Question: I am trying to implement the table view with 4 cells in each section and number of section is also 2. I added the buy button in last two rows of each sections and make them hidden till row is not selected. When I click on last row of the first section, the buy button appears. However, as soon as I tap on last row of second section (last section) than it do not appears. Here is my code.
'''
- (UITableViewCell *)tableView:(UITableView *)tableView cellForRowAtIndexPath:(NSIndexPath
*)indexPath
{
static NSString *CellIdentifier = @"Cell";
UITableViewCell *cell = [tableView dequeueReusableCellWithIdentifier:CellIdentifier];
if (cell == nil)
{
cell = [[UITableViewCell alloc] initWithStyle:UITableViewCellStyleSubtitle
reuseIdentifier:CellIdentifier];
// some code for cell properties
if(indexPath.section==0)
{
if(indexPath.row==2)
{
//some code for property of buy button1
cell.accessoryType = UITableViewCellAccessoryNone;
cell.accessoryView = buyButton1;
[buyButton1 setHidden:YES];
}
if(indexPath.row==3)
{
//some code for property of buy button2
cell.accessoryType = UITableViewCellAccessoryNone;
cell.accessoryView = buyButton2;
[buyButton2 setHidden:YES];
}
}
if(indexPath.section==1)
{
if(indexPath.row==2)
{
//some code for property of buy button3
[cell addSubview:buyButton3];
[buyButton3 setHidden:TRUE];
}
if(indexPath.row==3)
{
buyButton4= [UIButton buttonWithType:UIButtonTypeRoundedRect];
buyButton4.frame = CGRectMake(194, 4, 70, 37);
[buyButton4 setTitle:@"Buy" forState:UIControlStateNormal];
[buyButton4 addTarget:self action:@selector(buyButtonTapped:) forControlEvents:UIControlEventTouchUpInside];
buyButton4.tag = 4;
[cell addSubview:buyButton4];
[buyButton4 setHidden:TRUE];
}
}
}
if(indexPath.section == 0)
{
cell.textLabel.text = [privateArray objectAtIndex:indexPath.row];
}
else
{
cell.textLabel.text = [workArray objectAtIndex:indexPath.row];
}
return cell;
}
'''
Here is my code for selection of row
'''
- (void)tableView:(UITableView *)tableview didSelectRowAtIndexPath:(NSIndexPath *)indexPath
{
[tableViewForOccasion deselectRowAtIndexPath:indexPath animated:NO];
NSArray *visibleCells = [tableViewForOccasion visibleCells];
for (UITableViewCell *aCell in visibleCells)
{
aCell.accessoryType = UITableViewCellAccessoryNone;
}
if(indexPath.section==1)
{
if(indexPath.row==3)
{
[buyButton4 setHidden:FALSE];
}
}
}
'''

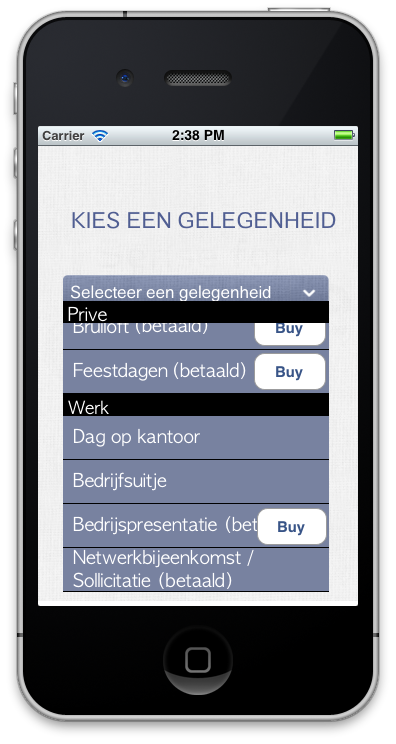
Answer: since you are talking about the last row in the second section then your checking condition is wrong
'''
if(indexPath.section==1)
{
if(indexPath.row==3) // you have mistake in this part where you had if(indexPath.row==2)
{
[buyButton4 setHidden:FALSE];
}
}
'''